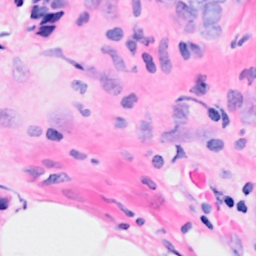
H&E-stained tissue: Breast